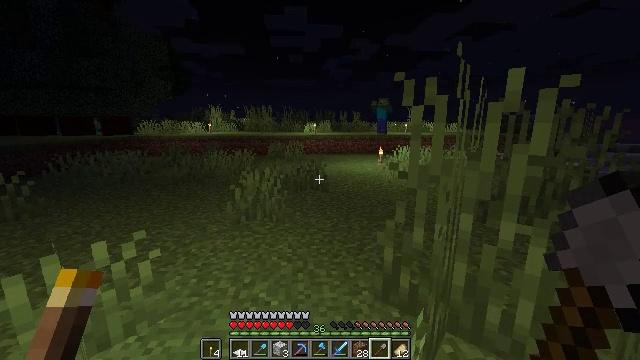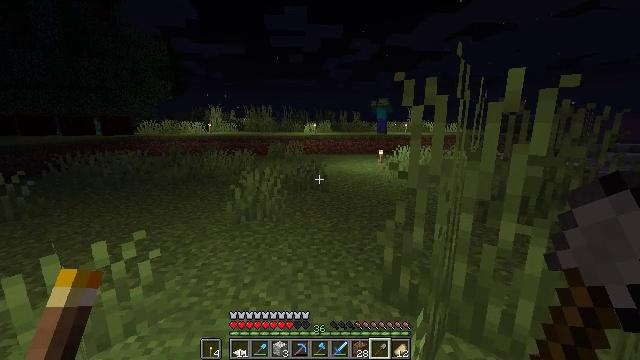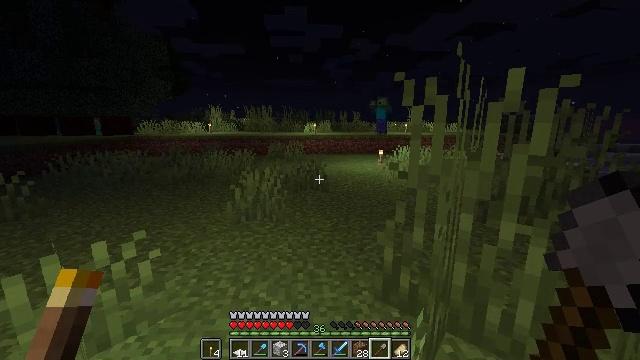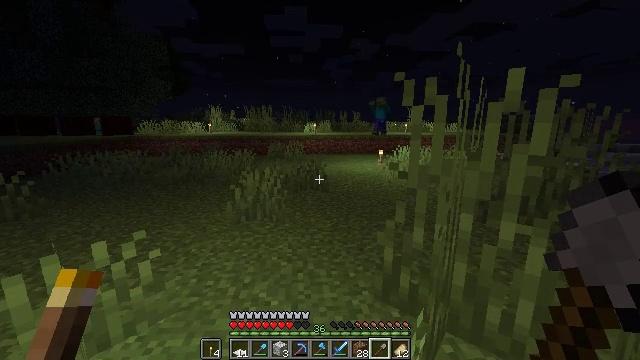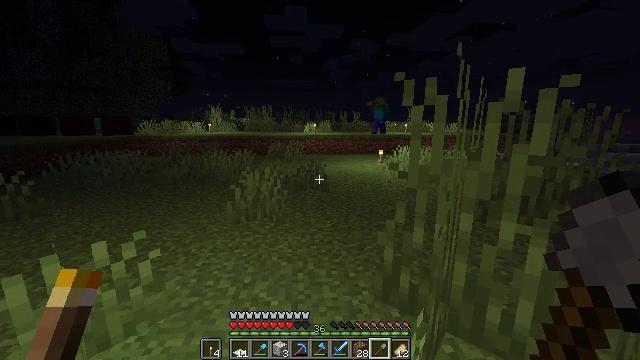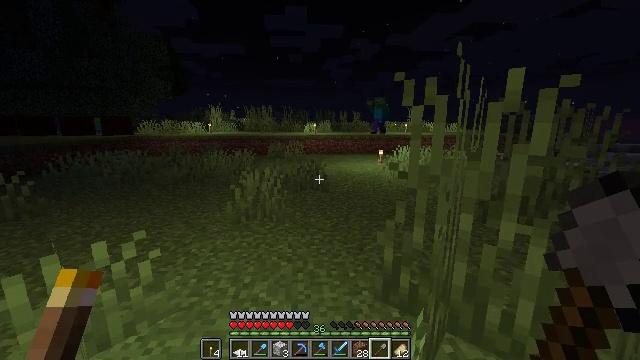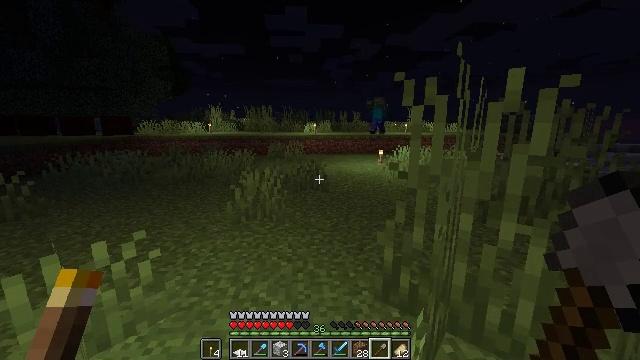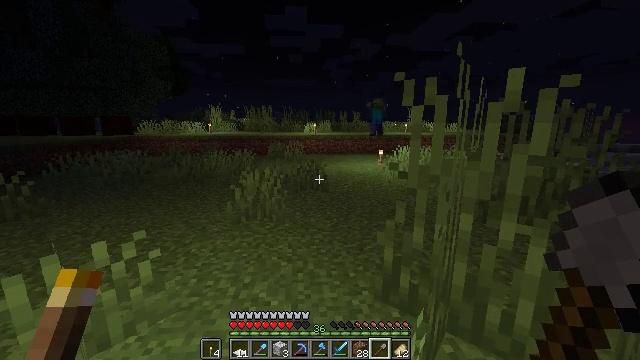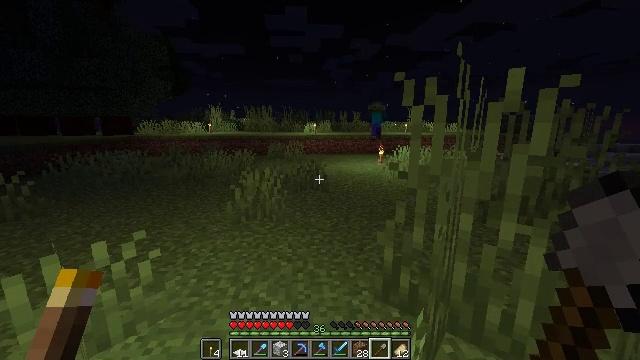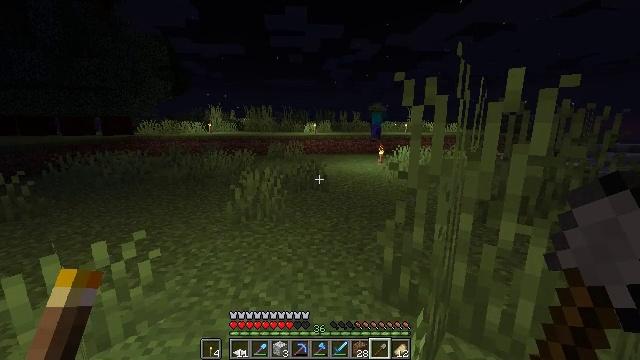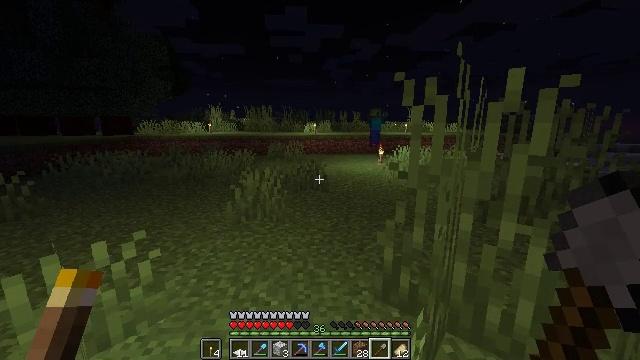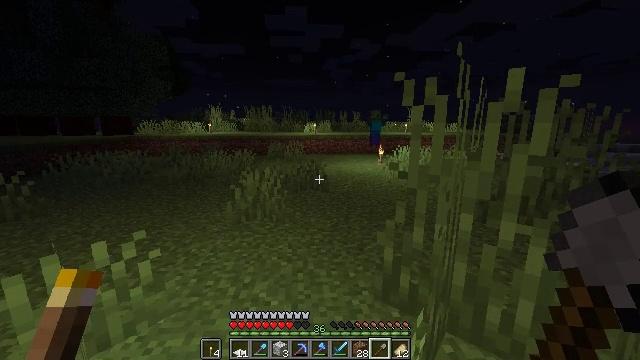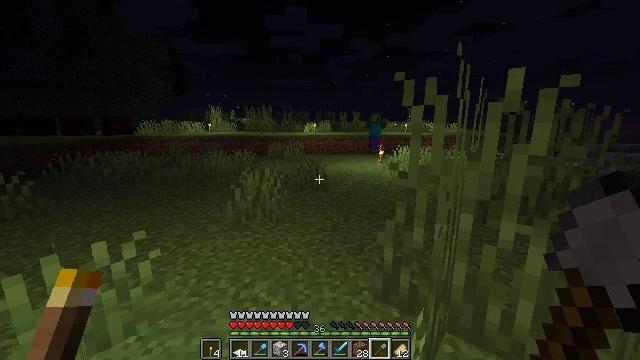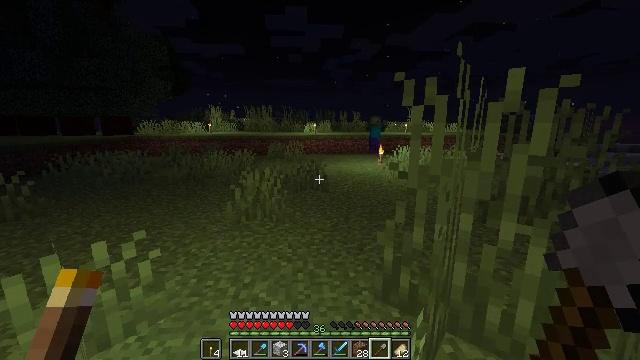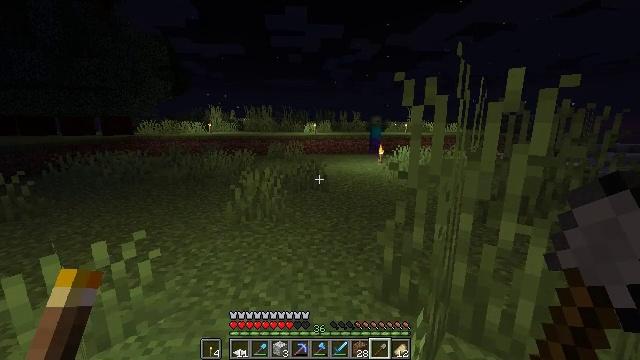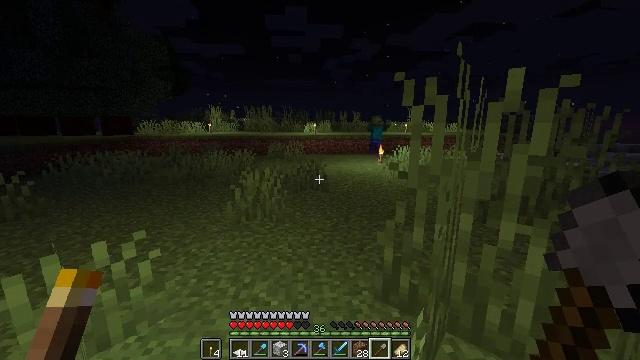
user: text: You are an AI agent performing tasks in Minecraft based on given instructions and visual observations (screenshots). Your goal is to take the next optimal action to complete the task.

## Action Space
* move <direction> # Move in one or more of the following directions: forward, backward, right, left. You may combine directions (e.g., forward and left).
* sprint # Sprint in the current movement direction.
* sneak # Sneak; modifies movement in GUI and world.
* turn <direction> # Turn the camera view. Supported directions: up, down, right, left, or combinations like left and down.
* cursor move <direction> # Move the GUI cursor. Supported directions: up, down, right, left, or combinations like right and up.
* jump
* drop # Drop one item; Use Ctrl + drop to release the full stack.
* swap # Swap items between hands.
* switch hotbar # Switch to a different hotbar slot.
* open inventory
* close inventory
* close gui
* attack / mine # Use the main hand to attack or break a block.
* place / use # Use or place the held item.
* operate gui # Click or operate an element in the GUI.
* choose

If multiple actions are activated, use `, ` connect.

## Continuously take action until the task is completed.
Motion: motion action
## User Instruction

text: Drop a stone shovel.
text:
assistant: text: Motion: no_op
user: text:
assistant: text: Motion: no_op
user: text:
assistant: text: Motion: no_op
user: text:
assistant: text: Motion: no_op
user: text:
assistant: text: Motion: no_op
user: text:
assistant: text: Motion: no_op
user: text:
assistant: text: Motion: no_op
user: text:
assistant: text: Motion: no_op
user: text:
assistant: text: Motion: no_op
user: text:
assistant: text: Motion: no_op
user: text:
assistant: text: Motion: no_op
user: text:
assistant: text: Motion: no_op
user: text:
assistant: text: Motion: no_op
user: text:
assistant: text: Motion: no_op
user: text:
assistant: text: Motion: no_op
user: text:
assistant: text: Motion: no_op
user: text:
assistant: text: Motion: move forward, turn left and down
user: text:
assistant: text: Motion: move forward, turn left
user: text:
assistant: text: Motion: move forward, turn left
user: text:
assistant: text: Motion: move forward, turn left
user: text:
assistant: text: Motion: move forward, turn left
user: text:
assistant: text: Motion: move forward, sprint, turn left
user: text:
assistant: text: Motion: move forward, sprint
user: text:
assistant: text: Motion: move forward, sprint
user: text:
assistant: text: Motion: move forward, sprint
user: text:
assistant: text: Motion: move forward, sprint
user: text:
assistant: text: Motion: move forward
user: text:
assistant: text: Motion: move forward, sprint, turn left
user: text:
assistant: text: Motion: move forward, sprint, turn left
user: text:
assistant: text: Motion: move forward, sprint, turn left